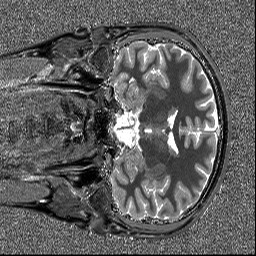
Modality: T1map
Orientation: coronal
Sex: male